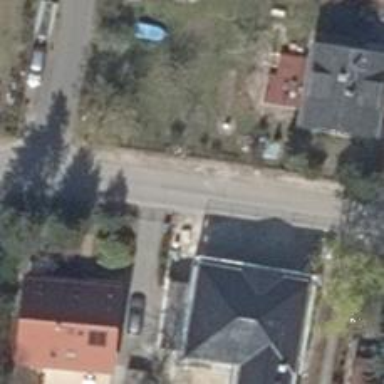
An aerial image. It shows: Driveway.